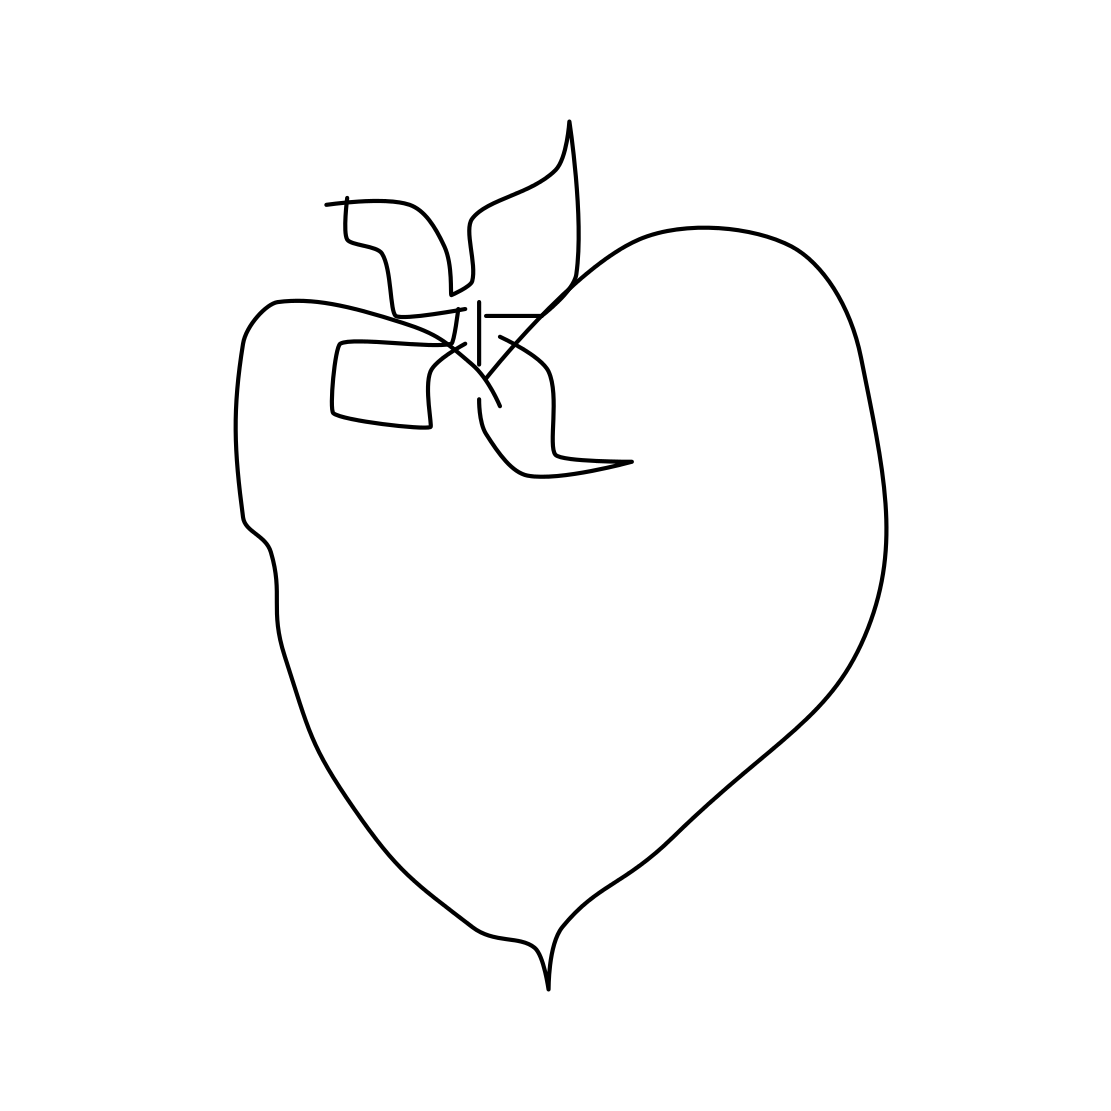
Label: strawberry